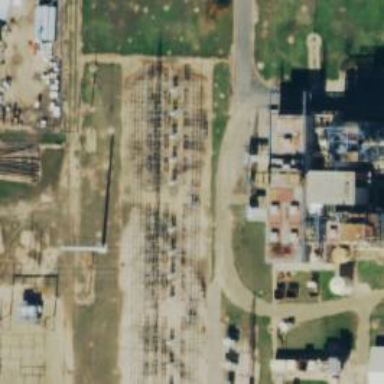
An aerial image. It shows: Switch used for power control.